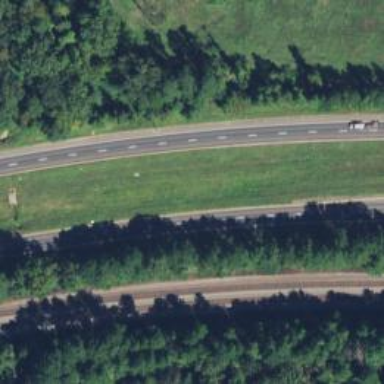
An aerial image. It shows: Asphalt trunk highway classified as expressway.